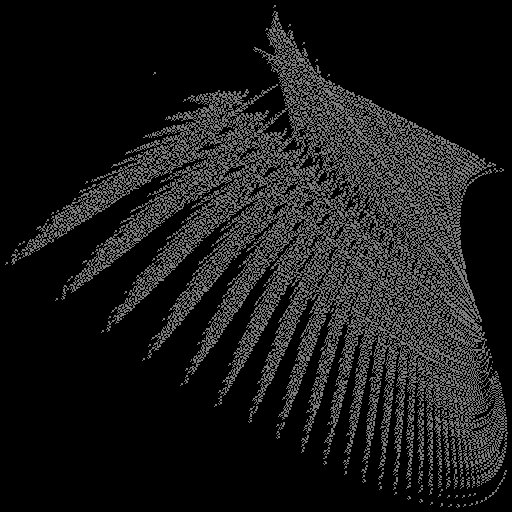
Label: newyorkfern